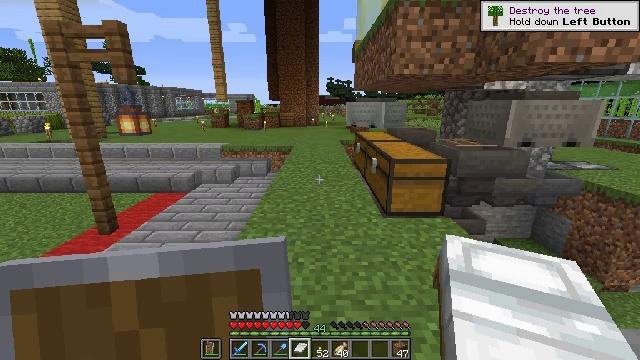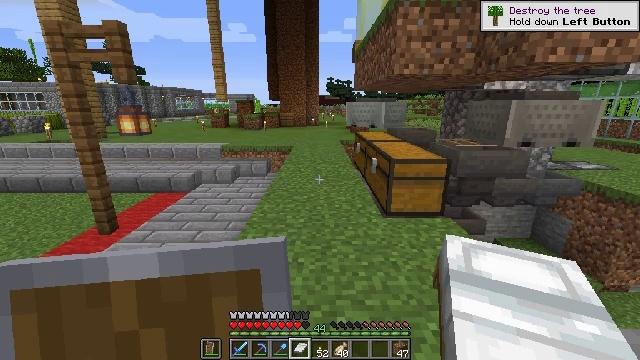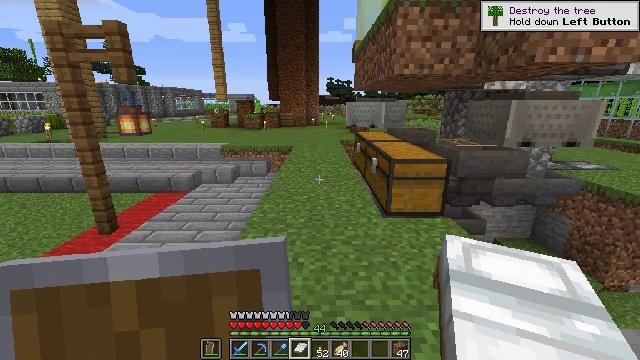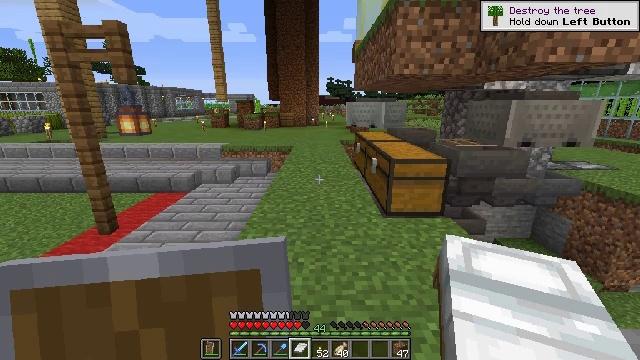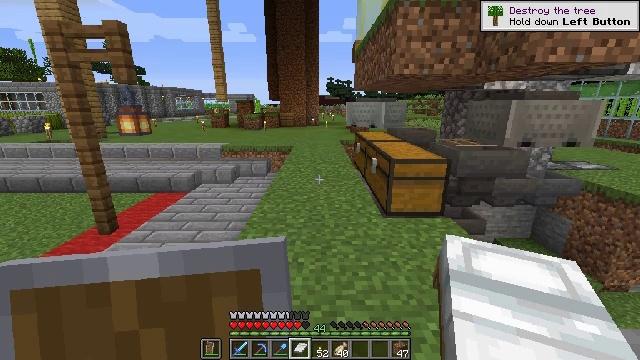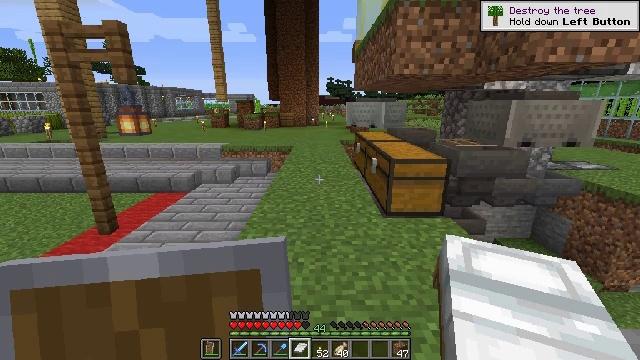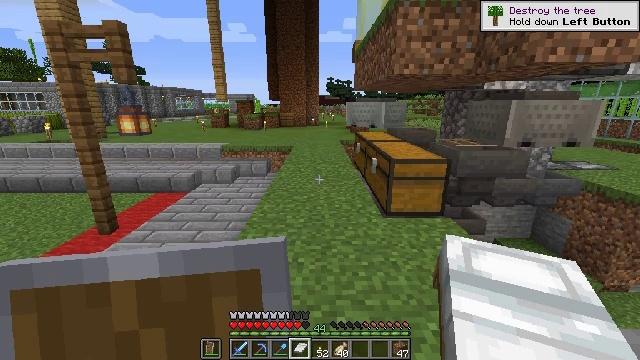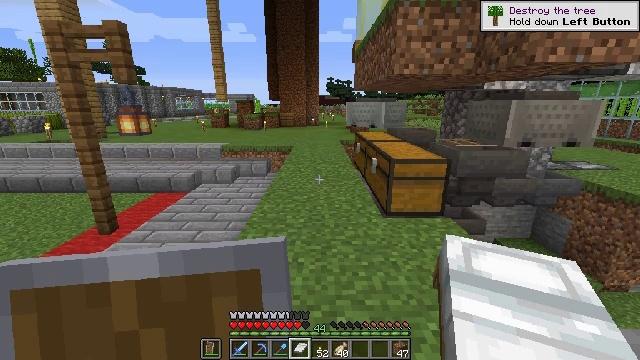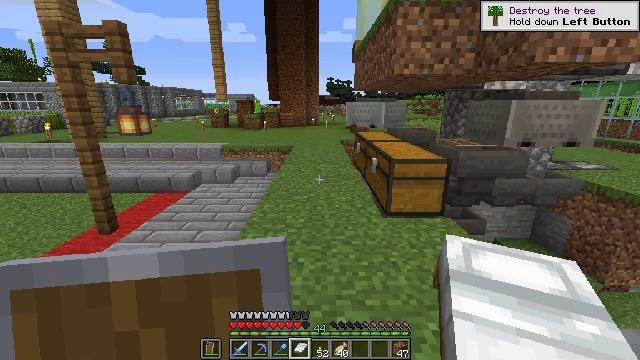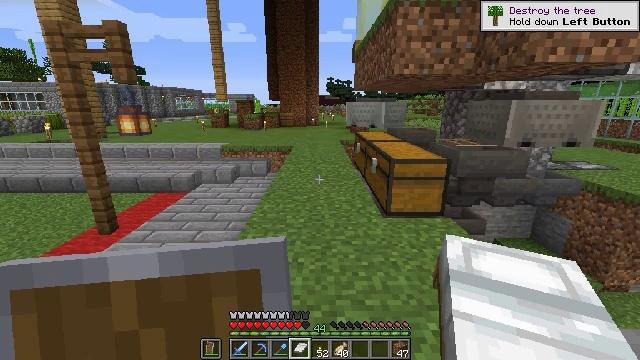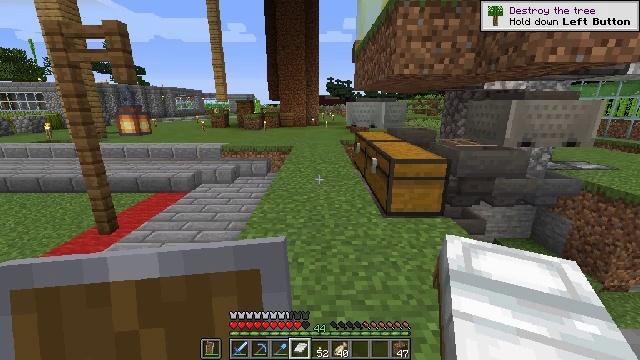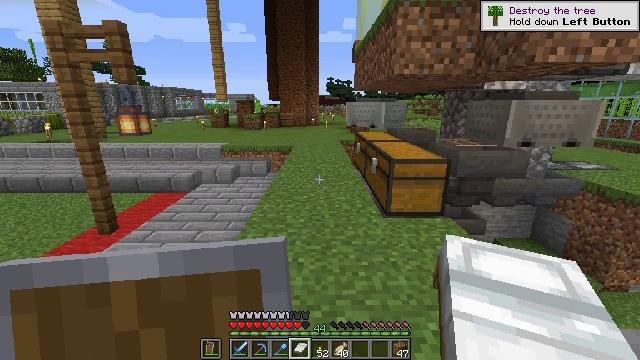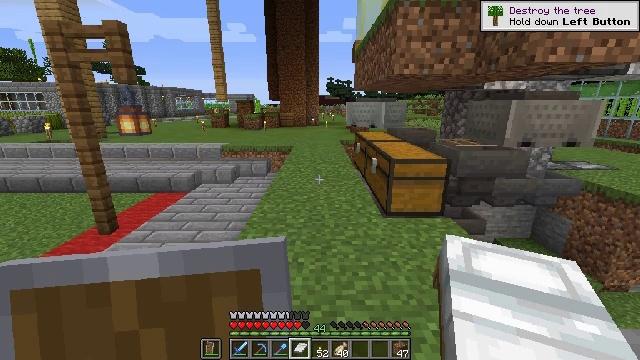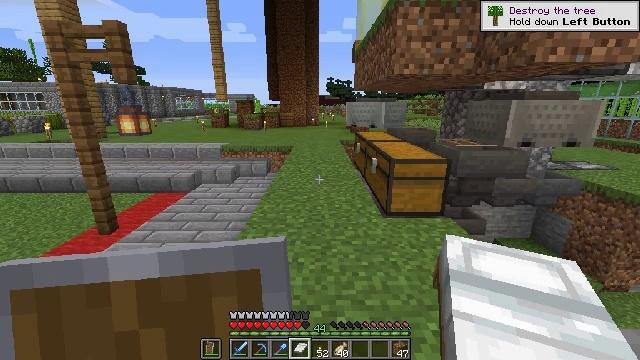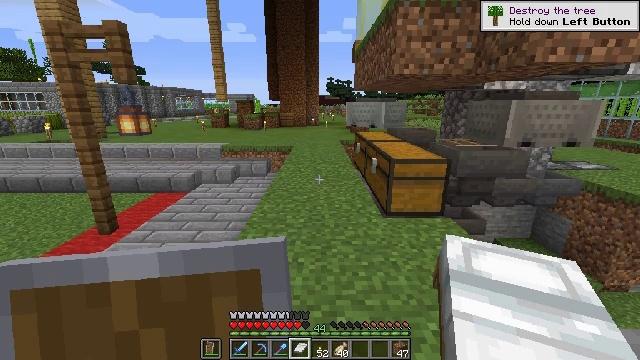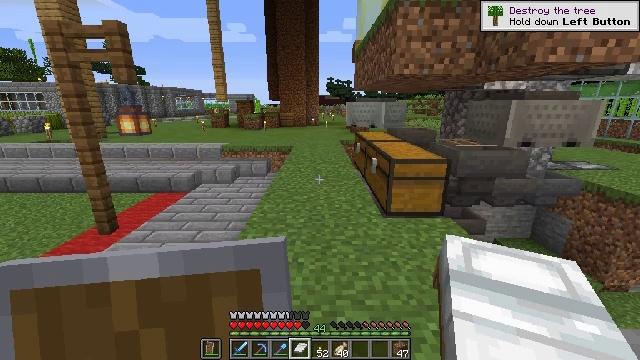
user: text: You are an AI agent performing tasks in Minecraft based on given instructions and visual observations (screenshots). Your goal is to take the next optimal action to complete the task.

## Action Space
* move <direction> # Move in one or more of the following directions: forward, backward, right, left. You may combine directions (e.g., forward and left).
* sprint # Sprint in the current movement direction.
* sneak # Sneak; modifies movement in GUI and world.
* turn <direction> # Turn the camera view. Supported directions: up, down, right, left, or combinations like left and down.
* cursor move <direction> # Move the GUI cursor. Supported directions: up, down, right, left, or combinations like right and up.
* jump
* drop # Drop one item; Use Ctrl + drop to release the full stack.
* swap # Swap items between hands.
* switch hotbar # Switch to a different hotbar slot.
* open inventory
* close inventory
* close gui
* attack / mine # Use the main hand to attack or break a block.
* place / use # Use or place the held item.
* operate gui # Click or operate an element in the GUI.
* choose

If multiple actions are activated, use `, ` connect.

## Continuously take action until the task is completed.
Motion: motion action
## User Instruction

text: Mine the observer block.
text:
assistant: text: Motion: no_op
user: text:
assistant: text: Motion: no_op
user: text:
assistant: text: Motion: no_op
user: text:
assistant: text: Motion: no_op
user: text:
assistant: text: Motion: no_op
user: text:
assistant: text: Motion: no_op
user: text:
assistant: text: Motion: no_op
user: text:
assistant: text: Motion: no_op
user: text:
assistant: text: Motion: no_op
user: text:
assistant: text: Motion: no_op
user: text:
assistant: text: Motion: no_op
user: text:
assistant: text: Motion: no_op
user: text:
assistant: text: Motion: no_op
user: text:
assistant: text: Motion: no_op
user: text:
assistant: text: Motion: no_op
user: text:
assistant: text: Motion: no_op
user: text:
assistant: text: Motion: no_op
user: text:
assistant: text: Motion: no_op
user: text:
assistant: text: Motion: no_op
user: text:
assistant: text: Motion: no_op
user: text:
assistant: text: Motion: no_op
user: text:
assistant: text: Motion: no_op
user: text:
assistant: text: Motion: no_op
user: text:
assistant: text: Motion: no_op
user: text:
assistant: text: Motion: no_op
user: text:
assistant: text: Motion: no_op
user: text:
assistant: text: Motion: no_op
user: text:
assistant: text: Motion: no_op
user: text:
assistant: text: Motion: no_op
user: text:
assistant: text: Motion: no_op